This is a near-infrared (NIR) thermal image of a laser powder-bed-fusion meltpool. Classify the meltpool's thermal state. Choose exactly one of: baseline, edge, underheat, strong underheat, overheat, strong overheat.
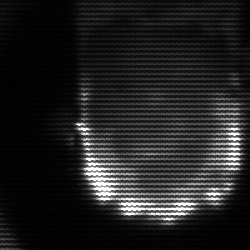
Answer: baseline